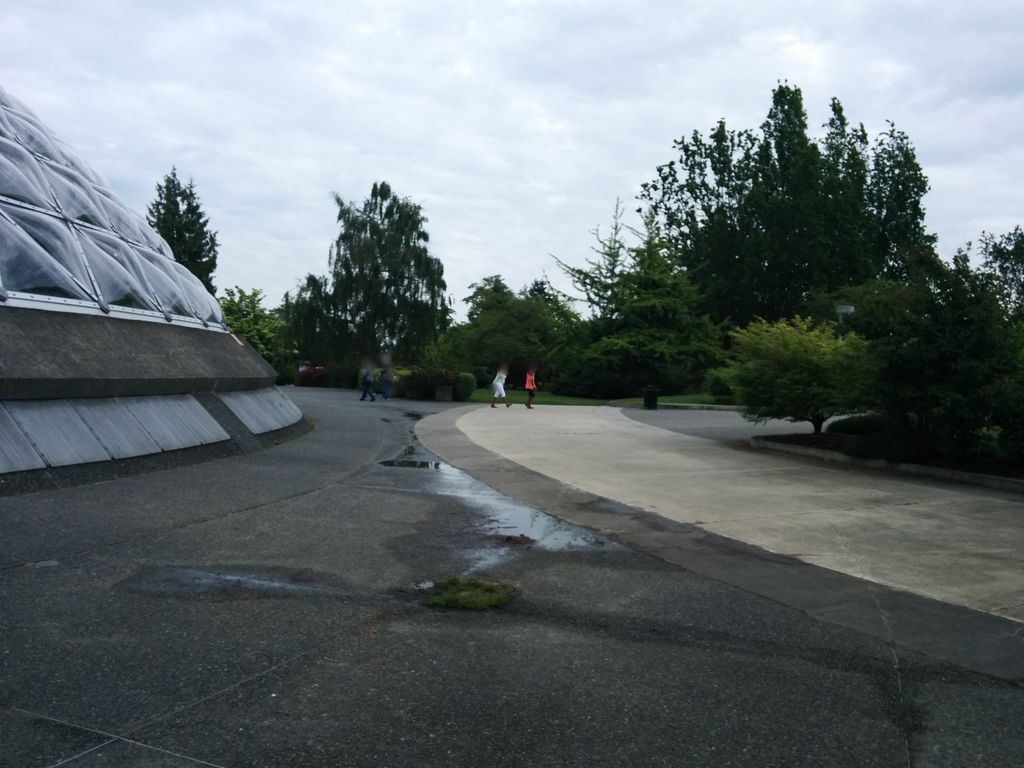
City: vancouver